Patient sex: M
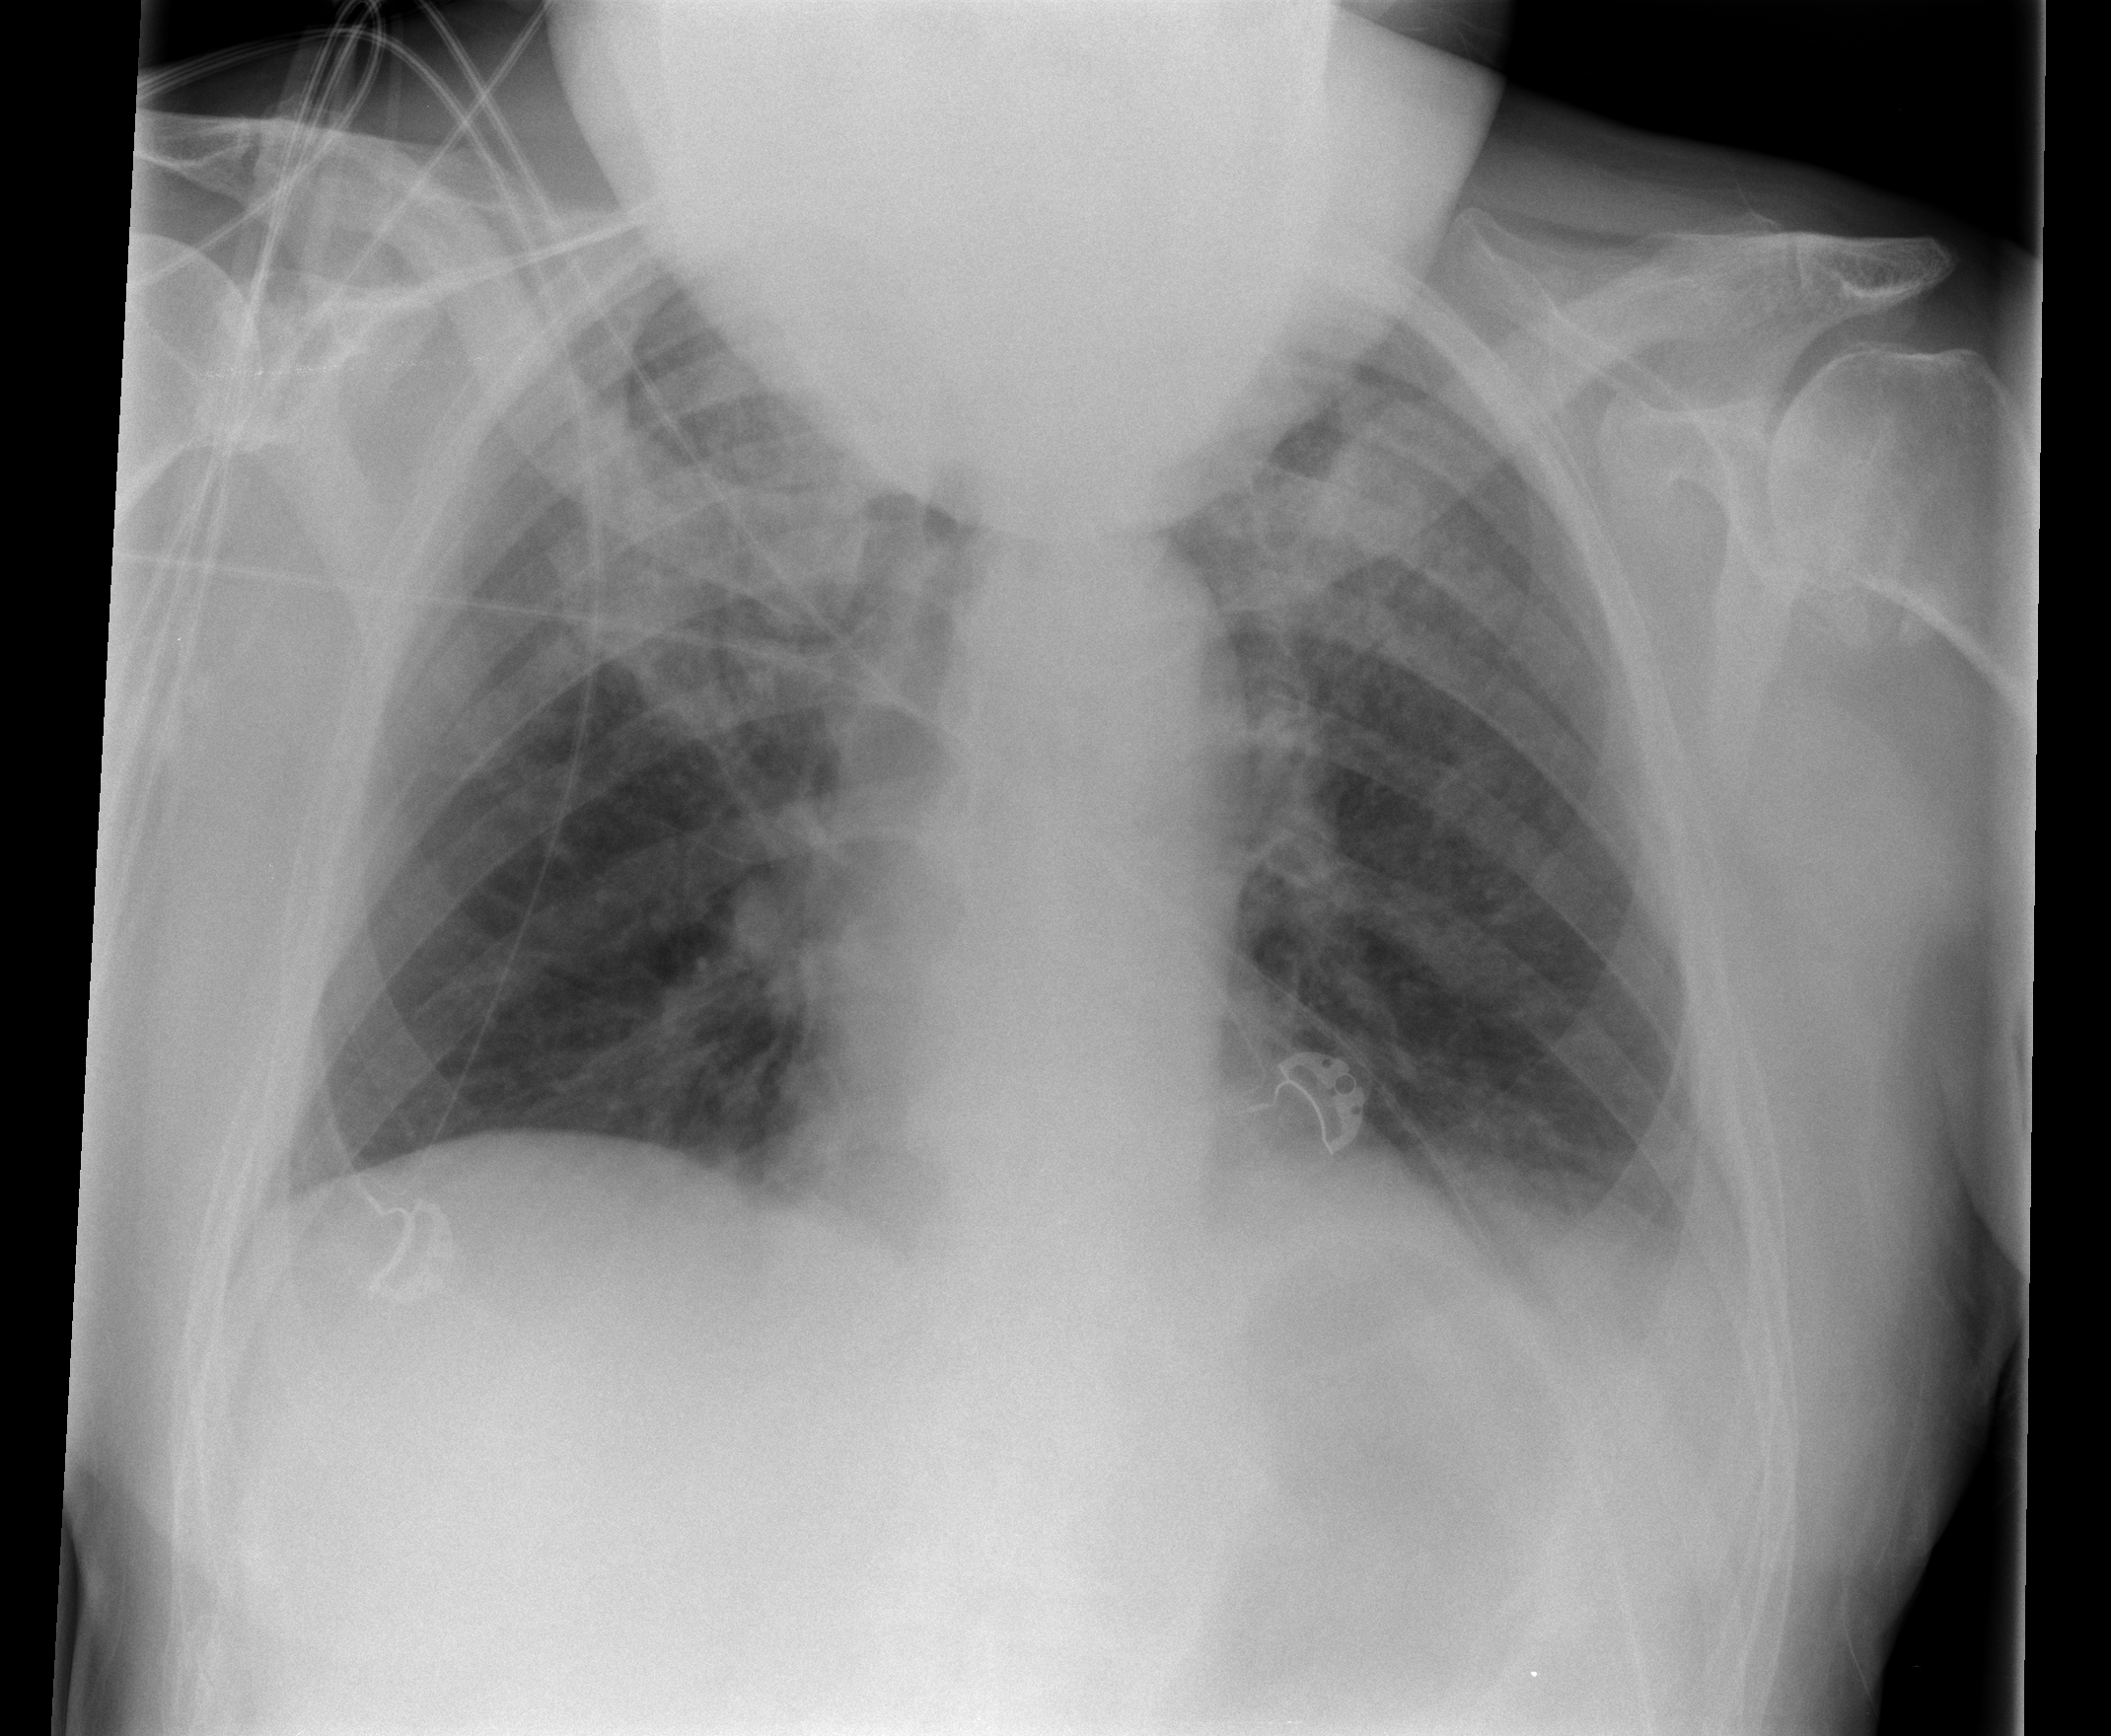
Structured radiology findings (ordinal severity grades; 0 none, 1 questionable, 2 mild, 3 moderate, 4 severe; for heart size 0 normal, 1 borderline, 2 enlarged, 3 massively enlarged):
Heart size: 0
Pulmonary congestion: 1
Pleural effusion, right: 1
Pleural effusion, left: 2
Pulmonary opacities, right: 2
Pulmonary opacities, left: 2
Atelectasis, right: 2
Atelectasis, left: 2